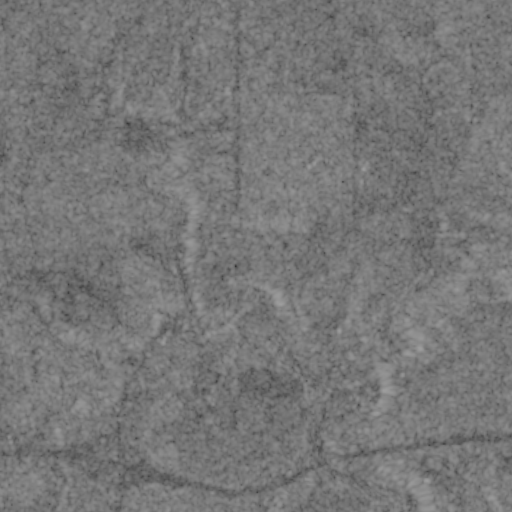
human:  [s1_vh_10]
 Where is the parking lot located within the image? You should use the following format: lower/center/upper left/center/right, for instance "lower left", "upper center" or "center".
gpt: The parking lot is located in the lower right of the image.
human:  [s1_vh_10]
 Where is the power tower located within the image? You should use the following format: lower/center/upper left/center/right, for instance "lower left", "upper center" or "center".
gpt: The power tower is located in the lower right of the image.
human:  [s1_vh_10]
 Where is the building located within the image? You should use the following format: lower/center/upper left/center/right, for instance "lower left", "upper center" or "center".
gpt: The building is located in the lower right of the image.
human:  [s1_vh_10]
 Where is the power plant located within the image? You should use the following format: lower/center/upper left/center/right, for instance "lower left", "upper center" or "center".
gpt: There is no power plant in the image.

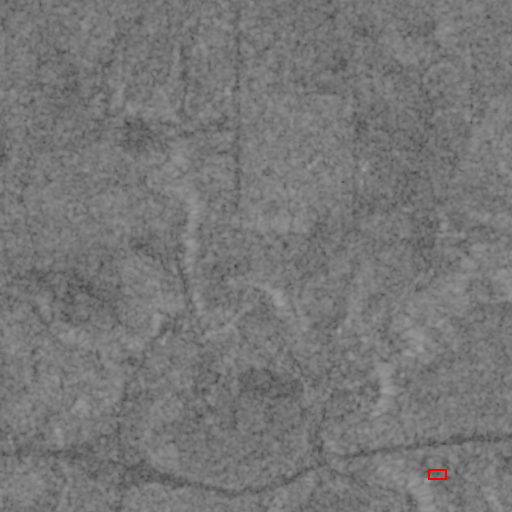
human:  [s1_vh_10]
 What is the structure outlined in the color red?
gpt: The structure outlined in red is a parking lot.
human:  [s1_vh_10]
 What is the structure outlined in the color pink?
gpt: There is no pink outline.